Interaction volume radius: 10 \u00c5
Interaction volume height: 25 \u00c5
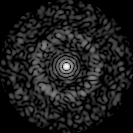
Disorder parameter: 0.8296